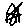
Label: house